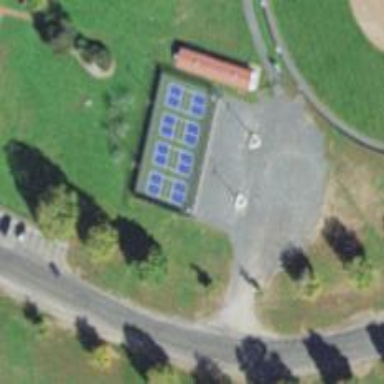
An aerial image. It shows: Tennis court in leisure pitch.